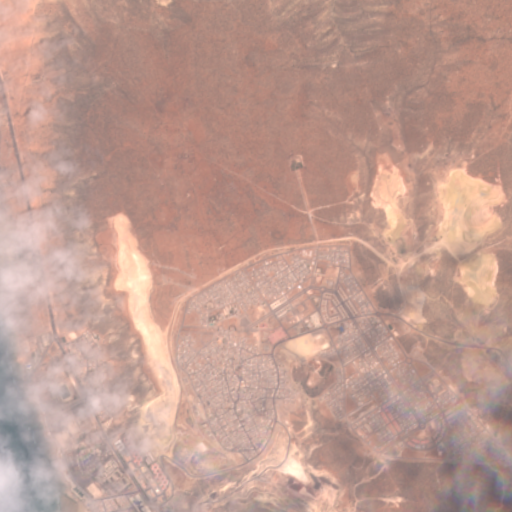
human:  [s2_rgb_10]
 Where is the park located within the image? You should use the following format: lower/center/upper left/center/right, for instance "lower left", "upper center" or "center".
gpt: The park is located in the lower left of the image.
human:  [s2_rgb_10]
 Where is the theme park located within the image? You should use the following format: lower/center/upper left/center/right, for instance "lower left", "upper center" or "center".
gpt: The theme park is located in the lower left of the image.
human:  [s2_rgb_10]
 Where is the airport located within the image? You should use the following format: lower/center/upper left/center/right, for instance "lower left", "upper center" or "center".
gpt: There is no airport in the image.